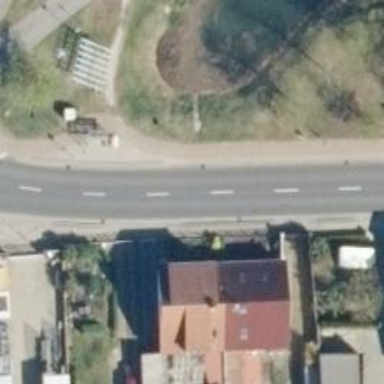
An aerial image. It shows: Path with sidewalk for cycling.